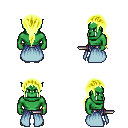
a pixel art fantasy rpg character, male body template, orc, green skin, overskirt, metal pants, gold ponytail hairstyle, bracelets, white slippers, dagger, four views (front, back, left, right), 2x2 character sprite sheet, small pixel art, hard edges, no anti-aliasing